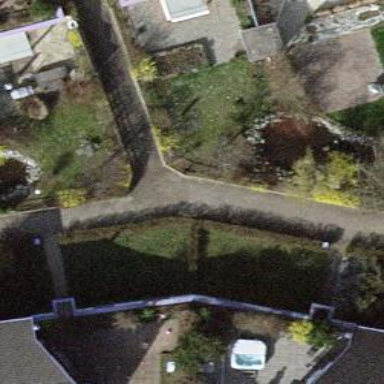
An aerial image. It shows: Alleyway designated as service road.